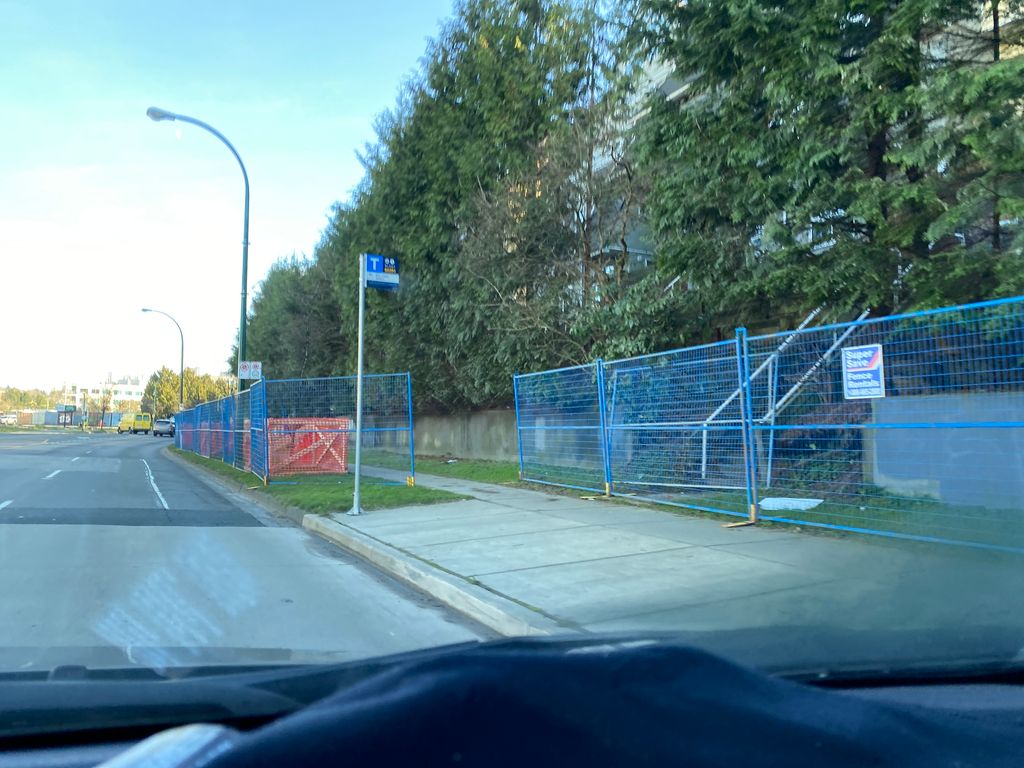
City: vancouver